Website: bh-photo
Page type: customer-info-address
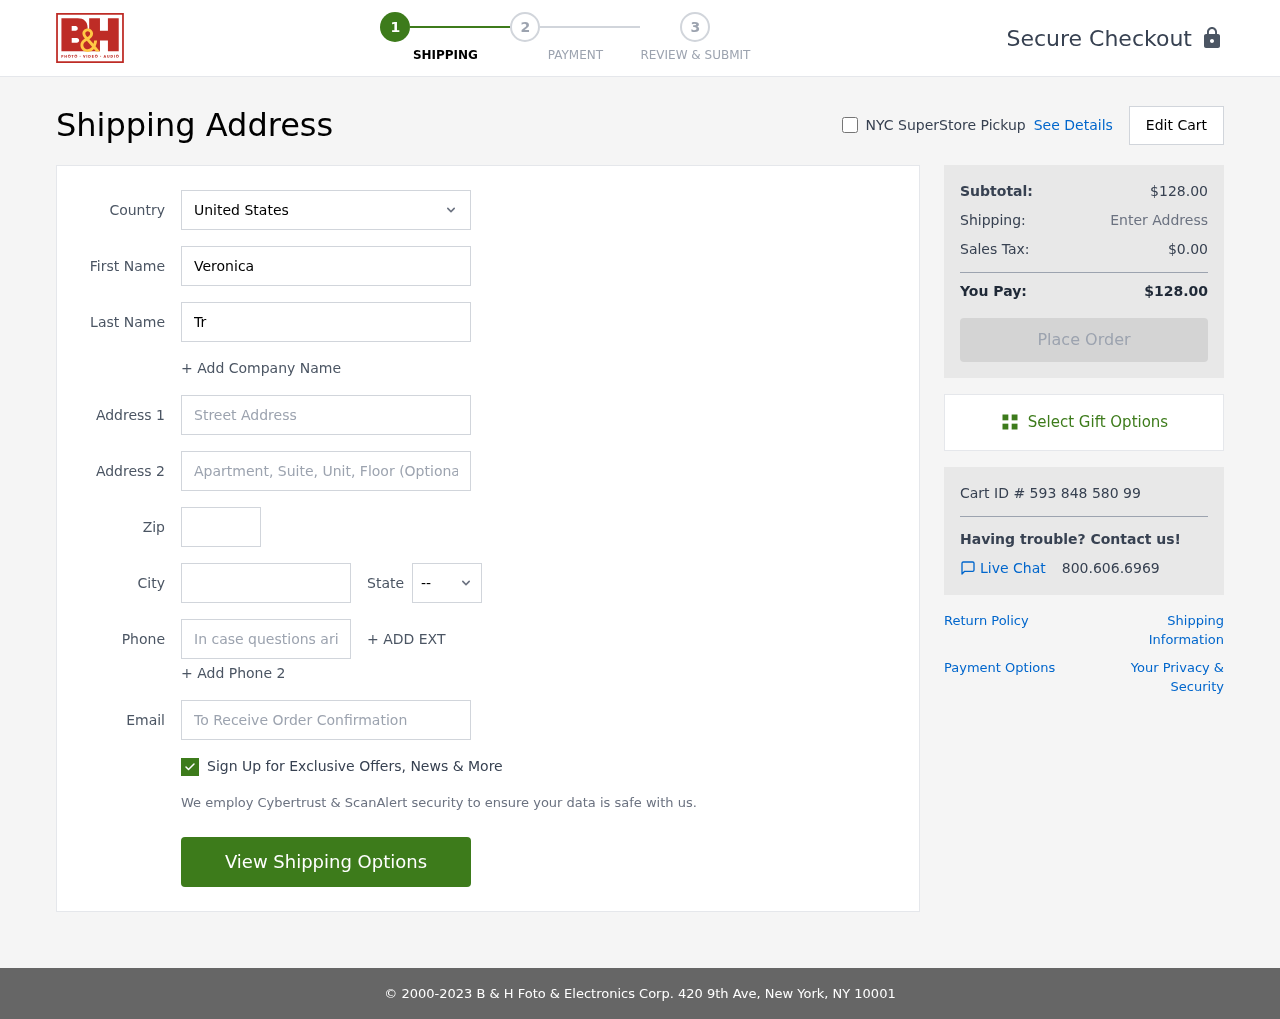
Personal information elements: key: PII_CITY
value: North Nicolasmouth
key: PII_COUNTRY
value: United States
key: PII_EMAIL
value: veronica.trujillo@hotmail.com
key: PII_FIRSTNAME
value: Veronica
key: PII_LASTNAME
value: Trujillo
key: PII_PHONE
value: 8017103636
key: PII_POSTCODE
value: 49768
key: PII_STATE_ABBR
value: ME
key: PII_STREET
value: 893 Victor Grove Apt. 555
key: PII_STREET2
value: Apt. 904
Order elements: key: ORDER_SUBTOTAL
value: $128.00
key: ORDER_TAX
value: $0.00
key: ORDER_TOTAL
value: $128.00
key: ORDER_ID
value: Cart ID # 593 848 580 99